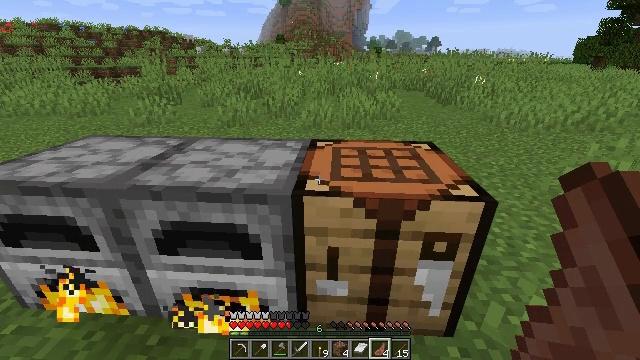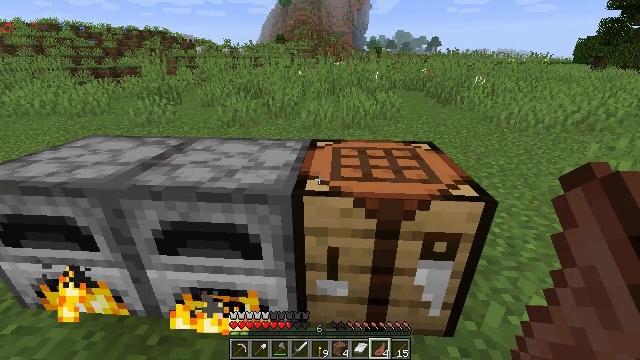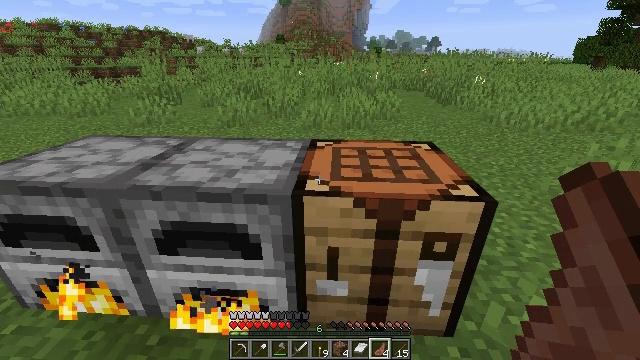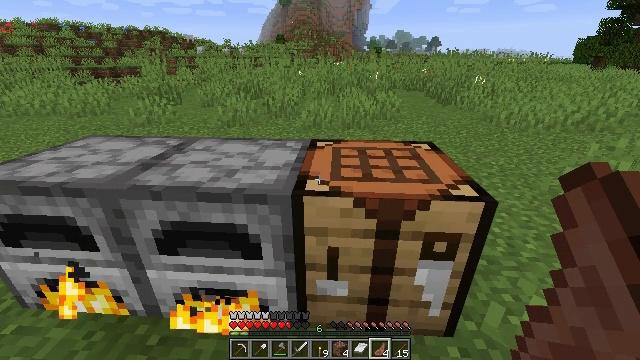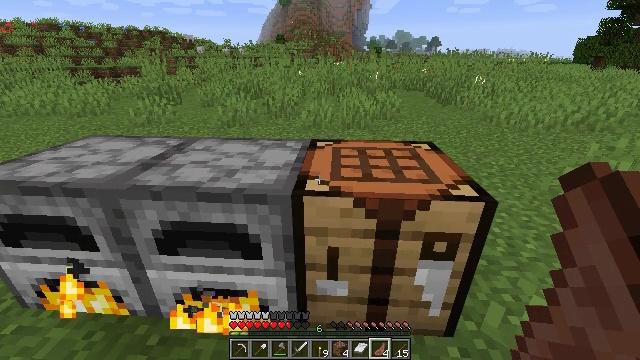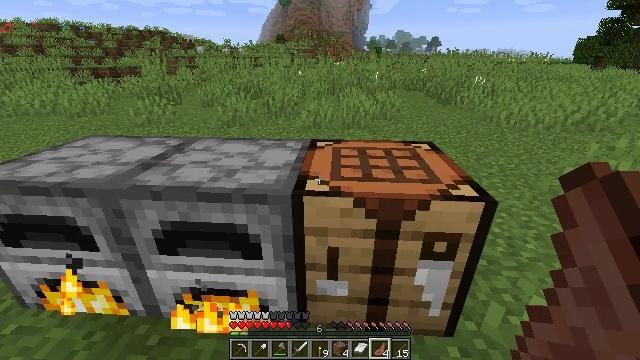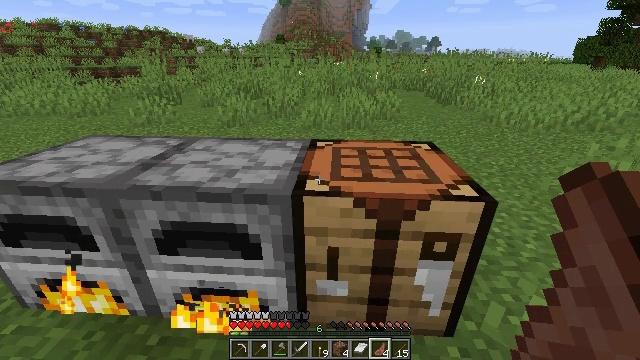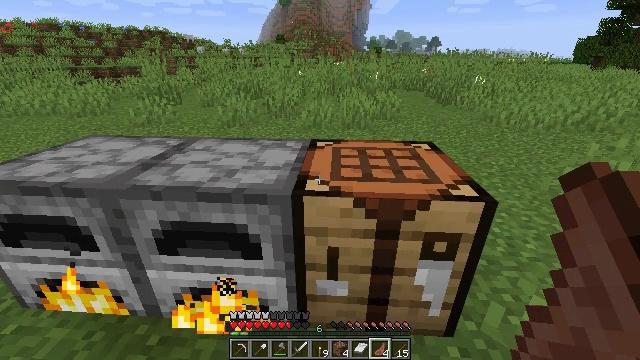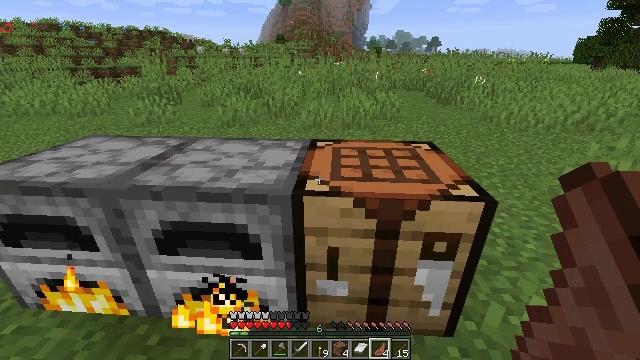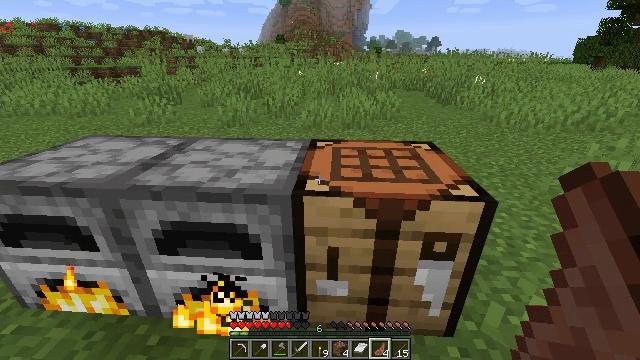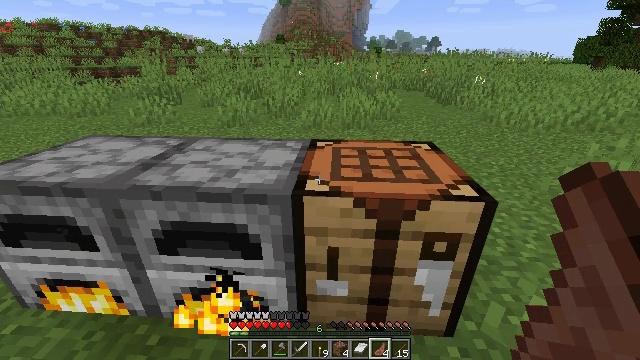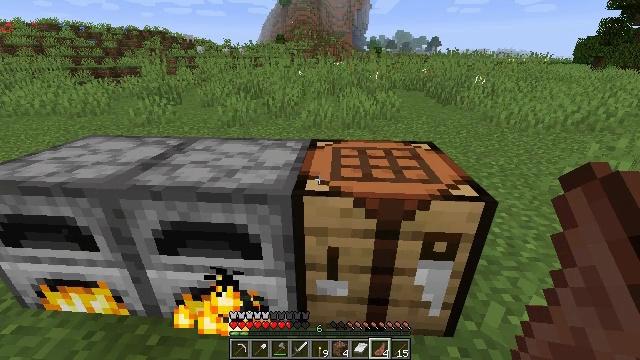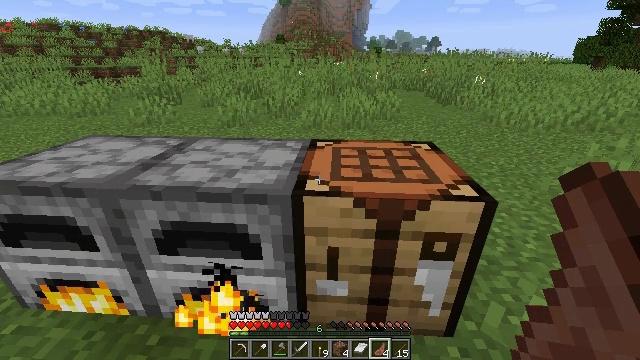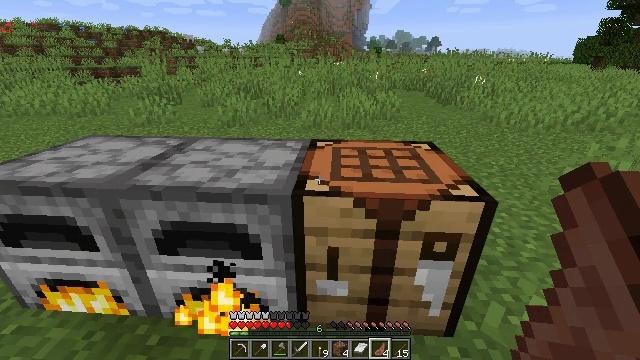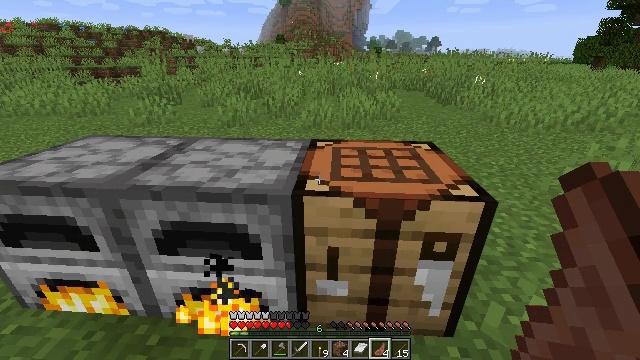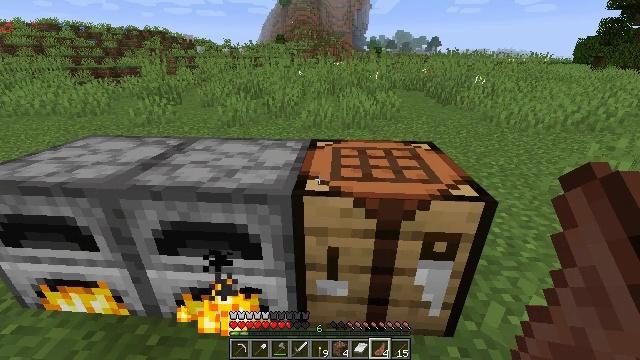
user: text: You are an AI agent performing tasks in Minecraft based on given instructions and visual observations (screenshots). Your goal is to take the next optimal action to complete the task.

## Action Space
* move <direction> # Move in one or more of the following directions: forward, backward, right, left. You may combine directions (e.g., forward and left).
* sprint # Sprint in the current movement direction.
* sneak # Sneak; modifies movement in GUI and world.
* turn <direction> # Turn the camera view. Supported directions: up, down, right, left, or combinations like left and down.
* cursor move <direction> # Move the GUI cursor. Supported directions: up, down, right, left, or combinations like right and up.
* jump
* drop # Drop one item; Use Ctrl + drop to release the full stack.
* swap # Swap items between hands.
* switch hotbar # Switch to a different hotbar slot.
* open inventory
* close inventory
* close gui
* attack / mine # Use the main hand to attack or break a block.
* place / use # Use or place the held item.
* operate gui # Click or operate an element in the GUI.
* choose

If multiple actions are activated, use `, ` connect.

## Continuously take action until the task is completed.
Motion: motion action
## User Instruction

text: Hunt the zombie villager.
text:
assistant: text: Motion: no_op
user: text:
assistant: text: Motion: no_op
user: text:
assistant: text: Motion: no_op
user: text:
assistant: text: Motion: no_op
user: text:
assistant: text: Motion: no_op
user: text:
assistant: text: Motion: no_op
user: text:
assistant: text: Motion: no_op
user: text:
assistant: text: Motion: no_op
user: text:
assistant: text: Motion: no_op
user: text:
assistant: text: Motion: no_op
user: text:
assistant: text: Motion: no_op
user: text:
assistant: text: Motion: no_op
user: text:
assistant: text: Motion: no_op
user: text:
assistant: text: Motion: no_op
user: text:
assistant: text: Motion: no_op
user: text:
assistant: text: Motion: no_op
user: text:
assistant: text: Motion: no_op
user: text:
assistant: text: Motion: no_op
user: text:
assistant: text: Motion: no_op
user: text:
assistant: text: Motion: no_op
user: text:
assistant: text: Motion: no_op
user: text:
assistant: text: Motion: no_op
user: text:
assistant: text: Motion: no_op
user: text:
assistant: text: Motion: no_op
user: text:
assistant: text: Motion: no_op
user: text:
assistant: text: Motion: no_op
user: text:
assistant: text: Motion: no_op
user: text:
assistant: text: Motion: no_op
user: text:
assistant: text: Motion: no_op
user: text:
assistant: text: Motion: no_op